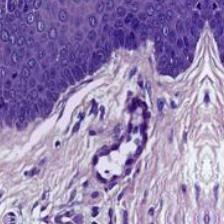
Diagnosis: Normal